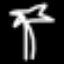
Label: palm tree